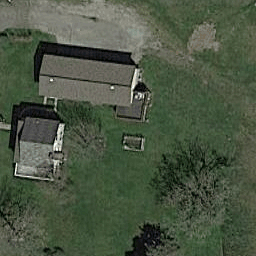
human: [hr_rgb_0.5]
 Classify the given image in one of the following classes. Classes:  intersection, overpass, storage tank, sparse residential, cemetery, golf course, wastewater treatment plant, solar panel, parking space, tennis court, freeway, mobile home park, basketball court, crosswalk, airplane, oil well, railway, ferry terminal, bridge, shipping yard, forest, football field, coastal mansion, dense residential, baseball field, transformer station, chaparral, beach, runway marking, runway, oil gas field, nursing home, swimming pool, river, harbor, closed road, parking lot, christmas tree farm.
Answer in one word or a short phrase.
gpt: sparse residential